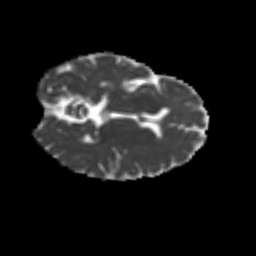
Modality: MD
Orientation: axial
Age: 40
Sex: female
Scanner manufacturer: siemens
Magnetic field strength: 3 T
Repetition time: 4.999 s
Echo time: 0.07946 s